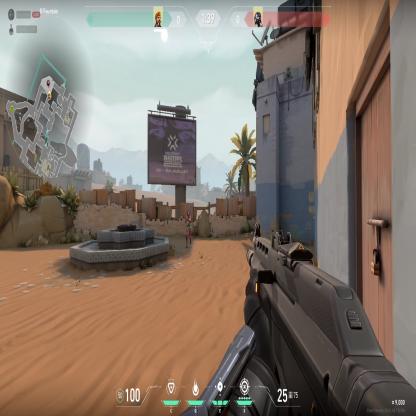
Label: enemy